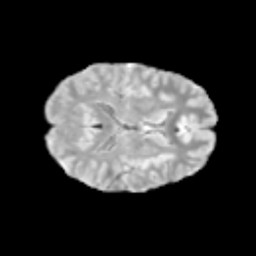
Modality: T2w
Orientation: axial
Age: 11
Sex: male
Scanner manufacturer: siemens
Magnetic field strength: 3 T
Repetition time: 3.8 s
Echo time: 0.07 s